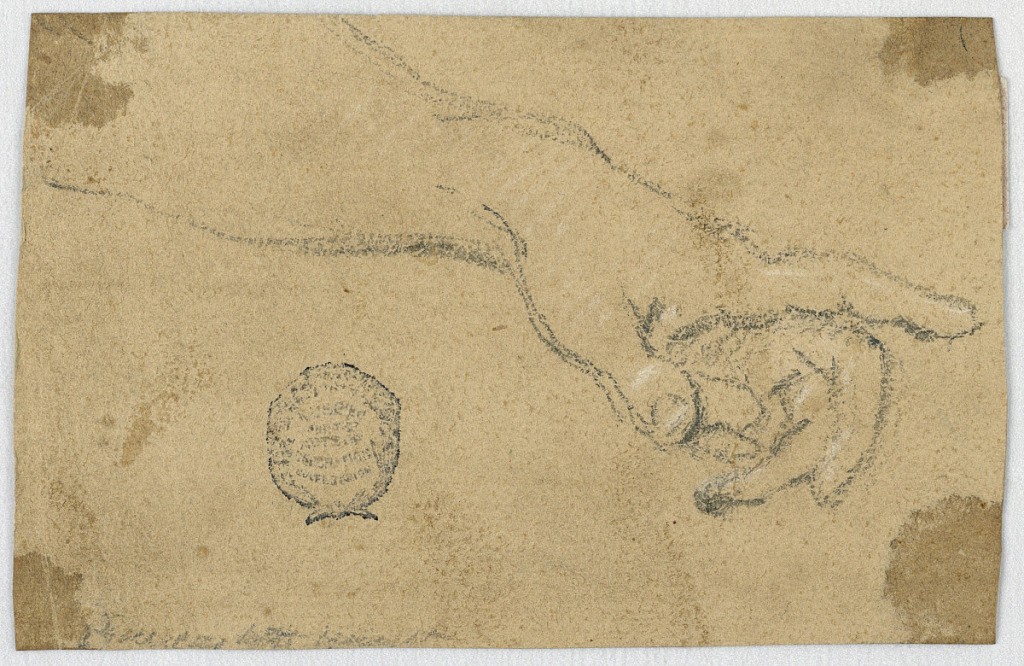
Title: Study: An outstretched left forearm and hand
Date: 1750–1800
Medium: Black crayon and white heightening on brown rough paper
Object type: Drawing
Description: Horizontal composition of an outstretched left forearm and hand with forefinger raised. The other three fingers are bent and turned toward the right. On the reverse: part of a sketching